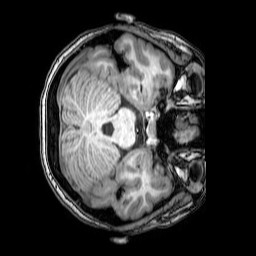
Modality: T1w
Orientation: axial
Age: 18
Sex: female